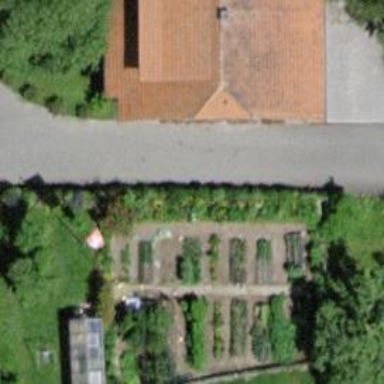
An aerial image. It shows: Garden that is leisure land.